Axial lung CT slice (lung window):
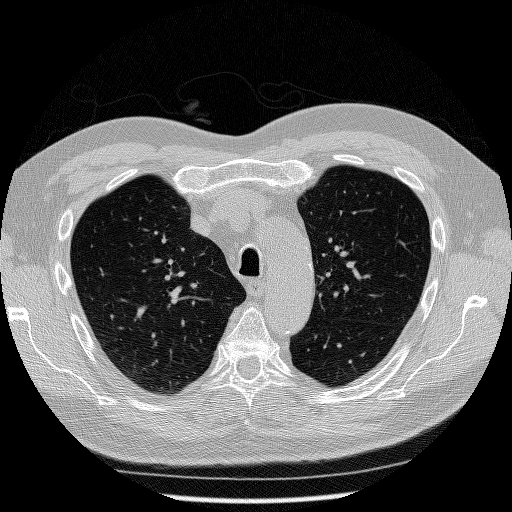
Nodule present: no